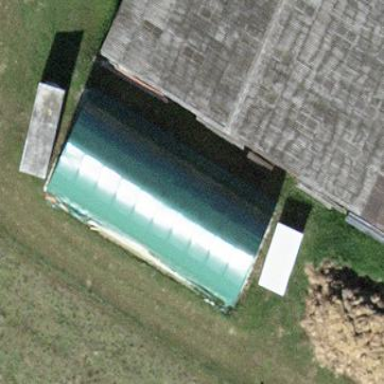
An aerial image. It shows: View of roof of building.